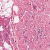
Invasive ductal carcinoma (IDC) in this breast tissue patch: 0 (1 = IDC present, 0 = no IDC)